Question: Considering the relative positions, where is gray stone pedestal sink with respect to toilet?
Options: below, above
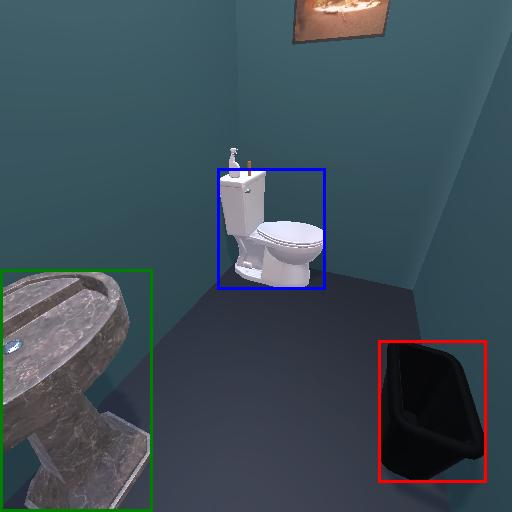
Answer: below